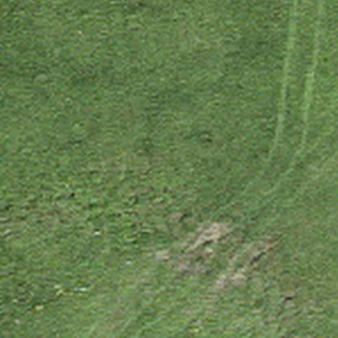
Label: other